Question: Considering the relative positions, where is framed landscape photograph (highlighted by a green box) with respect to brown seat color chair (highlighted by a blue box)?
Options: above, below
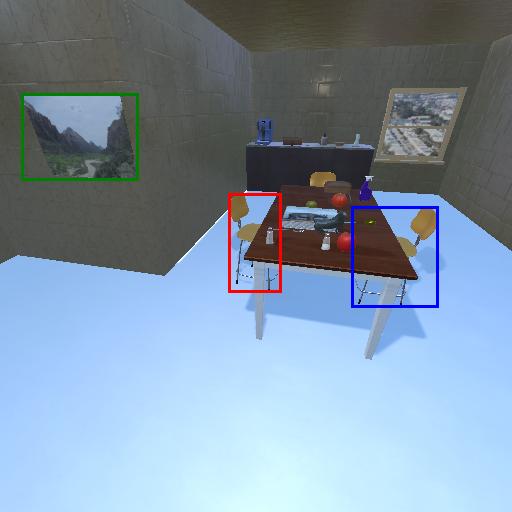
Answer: above